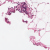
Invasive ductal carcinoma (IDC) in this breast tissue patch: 0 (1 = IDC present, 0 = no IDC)